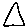
Label: triangle